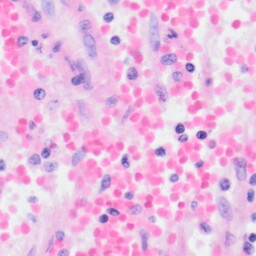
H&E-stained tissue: Kidney